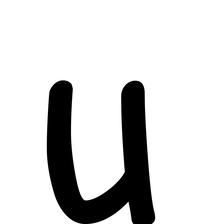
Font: PatrickHand-Regular